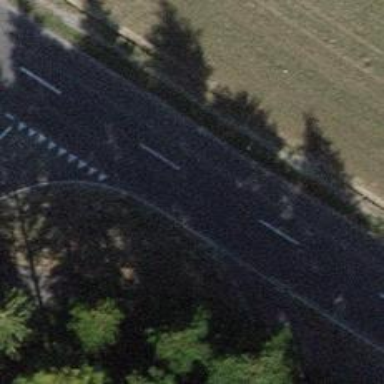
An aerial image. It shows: Asphalt cycleway.